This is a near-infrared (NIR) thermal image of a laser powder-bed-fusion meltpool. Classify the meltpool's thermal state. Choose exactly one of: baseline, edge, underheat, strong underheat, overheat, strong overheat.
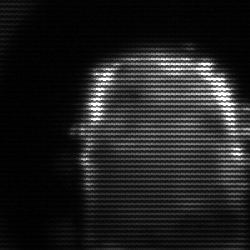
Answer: baseline